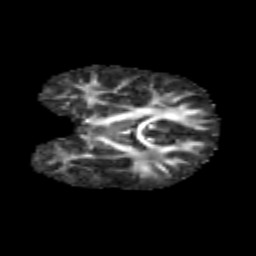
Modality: FA
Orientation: coronal
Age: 6
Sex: male
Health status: healthy